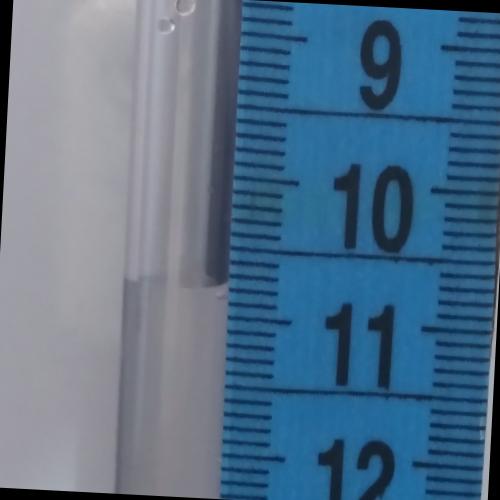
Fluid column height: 10.8 cm